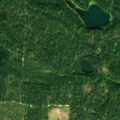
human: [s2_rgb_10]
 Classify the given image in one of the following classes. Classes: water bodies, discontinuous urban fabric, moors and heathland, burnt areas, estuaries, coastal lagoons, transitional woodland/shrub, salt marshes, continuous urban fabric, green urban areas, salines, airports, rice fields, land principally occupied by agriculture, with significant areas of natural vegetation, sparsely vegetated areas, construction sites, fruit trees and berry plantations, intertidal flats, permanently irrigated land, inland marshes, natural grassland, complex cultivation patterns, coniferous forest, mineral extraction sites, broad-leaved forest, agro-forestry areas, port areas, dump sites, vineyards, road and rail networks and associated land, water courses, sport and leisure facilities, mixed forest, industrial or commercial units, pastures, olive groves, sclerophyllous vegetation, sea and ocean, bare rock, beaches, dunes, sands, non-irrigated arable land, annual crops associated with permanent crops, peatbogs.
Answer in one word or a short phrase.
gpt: coniferous forest